Interaction volume radius: 5 \u00c5
Interaction volume height: 25 \u00c5
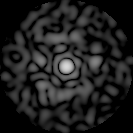
Disorder parameter: 0.8452